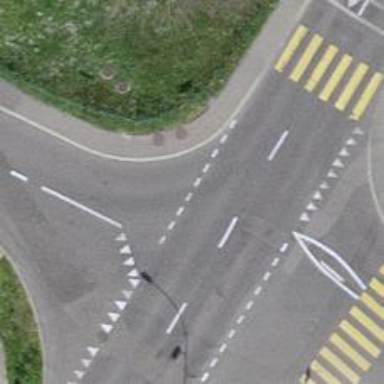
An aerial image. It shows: Road with "give way" sign.